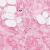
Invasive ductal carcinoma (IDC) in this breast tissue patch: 0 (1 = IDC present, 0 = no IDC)